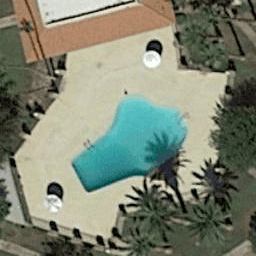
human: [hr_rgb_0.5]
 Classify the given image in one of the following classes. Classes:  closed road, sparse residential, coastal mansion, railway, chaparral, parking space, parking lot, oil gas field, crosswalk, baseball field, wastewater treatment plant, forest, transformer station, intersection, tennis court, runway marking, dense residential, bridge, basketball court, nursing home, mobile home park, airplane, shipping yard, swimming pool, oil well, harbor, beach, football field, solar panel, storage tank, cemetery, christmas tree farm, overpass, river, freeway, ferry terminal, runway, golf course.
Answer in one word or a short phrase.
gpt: swimming pool